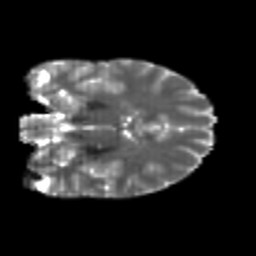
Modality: T2w
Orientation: coronal
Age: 24
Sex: male
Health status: healthy
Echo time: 0.074 s